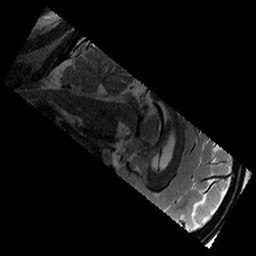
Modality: T2w
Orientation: sagittal
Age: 13
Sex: female
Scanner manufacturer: siemens
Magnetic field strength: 3 T
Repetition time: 9.23 s
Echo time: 0.067 s